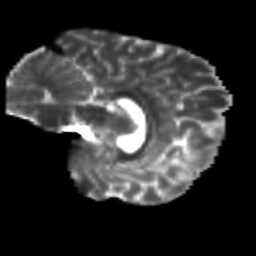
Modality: T2w
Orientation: sagittal
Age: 11
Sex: male
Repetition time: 9.4 s
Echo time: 0.089 s